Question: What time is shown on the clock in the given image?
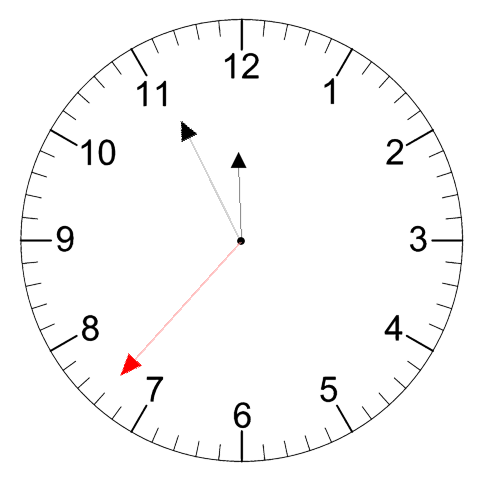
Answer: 11:55:37